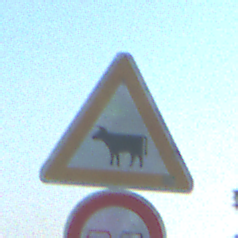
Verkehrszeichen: ViehtriebRechts
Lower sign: Ueberholverbot
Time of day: MorningAfternoon
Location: Outdoor (RoadRail)
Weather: Clear
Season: NotSpecified
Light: Natural